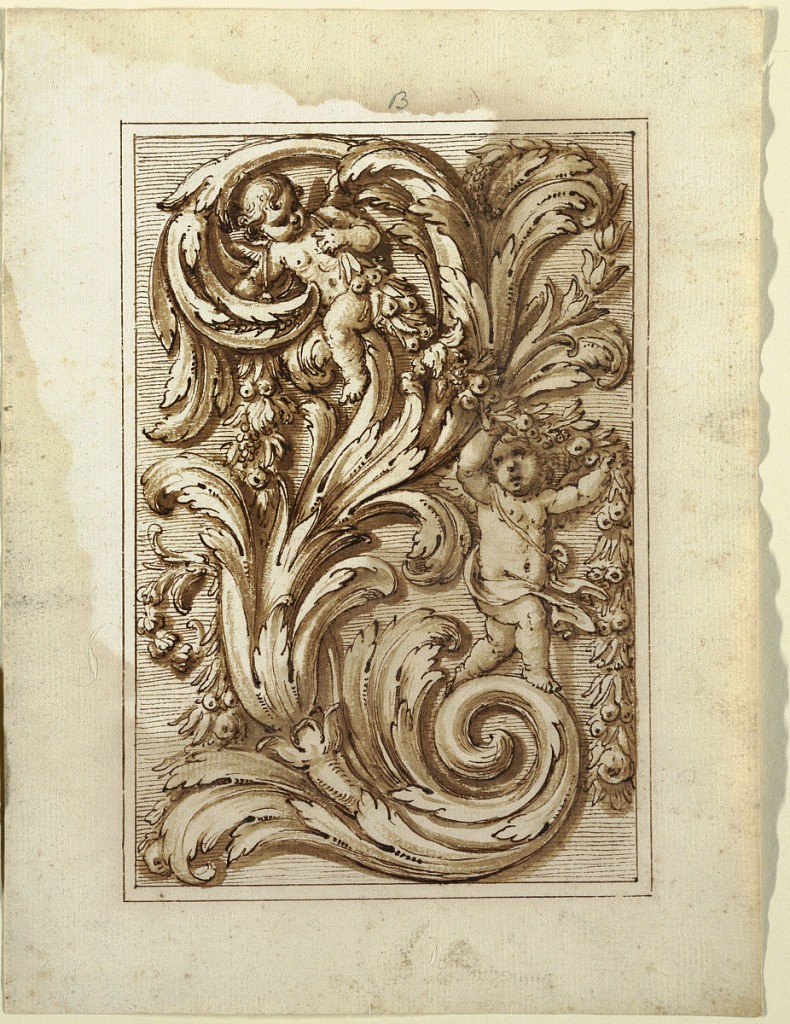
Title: One of a set of projects for a title page and for the decoration of a vertical panel
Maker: Francesco Bedeschini, Italian
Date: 1675-1699
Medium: Pen, brush, sepia
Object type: Drawing
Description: Intended to be engraved